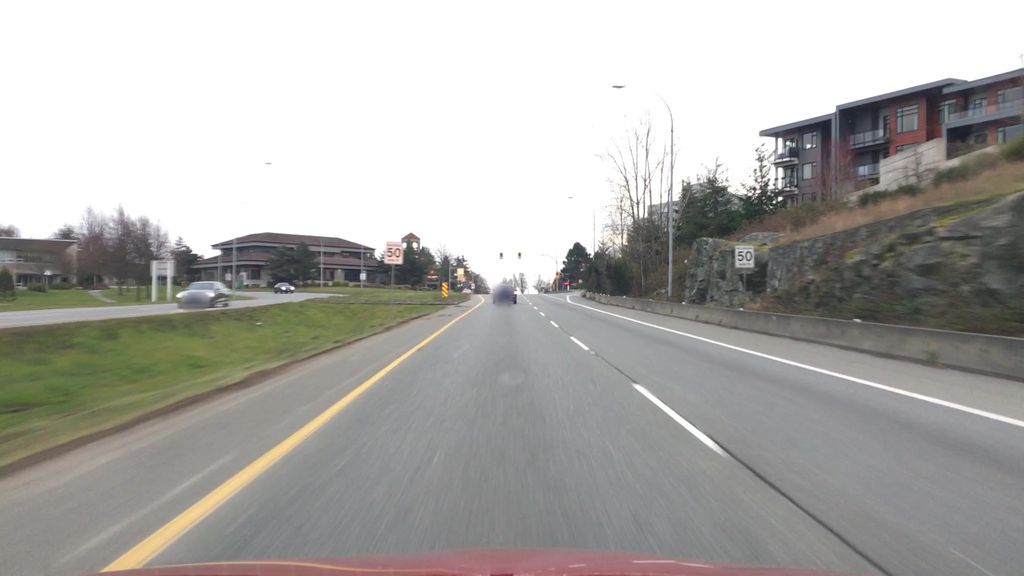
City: victoria